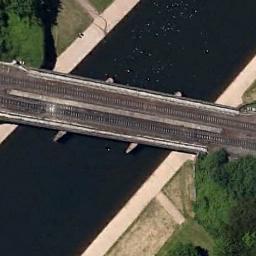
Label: bridge